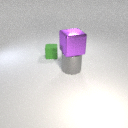
large purple metal cube above large gray metal cylinder